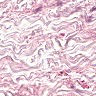
Metastatic tissue present: no